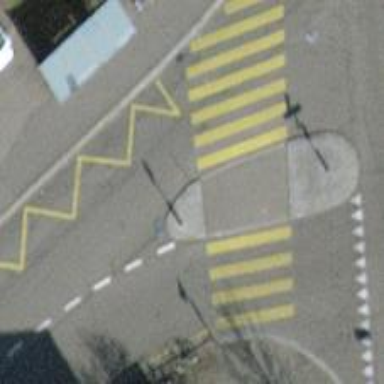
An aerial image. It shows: Uncontrolled zebra crossing with pedestrian island.